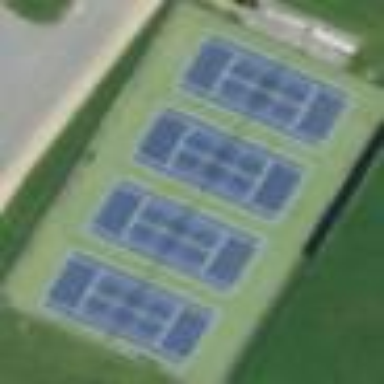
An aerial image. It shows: Tennis court in leisure pitch.